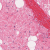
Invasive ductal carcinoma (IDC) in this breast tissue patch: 0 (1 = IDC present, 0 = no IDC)